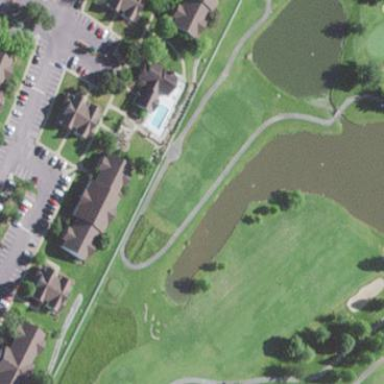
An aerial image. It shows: Grassy area designated as golf fairway.